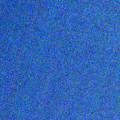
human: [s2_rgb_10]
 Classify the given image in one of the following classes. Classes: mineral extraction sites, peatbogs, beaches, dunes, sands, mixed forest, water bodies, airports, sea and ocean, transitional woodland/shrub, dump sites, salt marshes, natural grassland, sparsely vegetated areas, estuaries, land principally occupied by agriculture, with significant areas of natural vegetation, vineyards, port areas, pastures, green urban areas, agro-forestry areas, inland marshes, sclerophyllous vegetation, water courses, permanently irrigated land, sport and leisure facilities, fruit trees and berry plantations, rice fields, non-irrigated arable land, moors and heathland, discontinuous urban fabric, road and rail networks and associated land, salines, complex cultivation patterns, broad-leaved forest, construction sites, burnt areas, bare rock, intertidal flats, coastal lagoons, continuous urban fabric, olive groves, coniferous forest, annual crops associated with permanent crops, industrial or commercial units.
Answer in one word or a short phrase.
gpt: sea and ocean